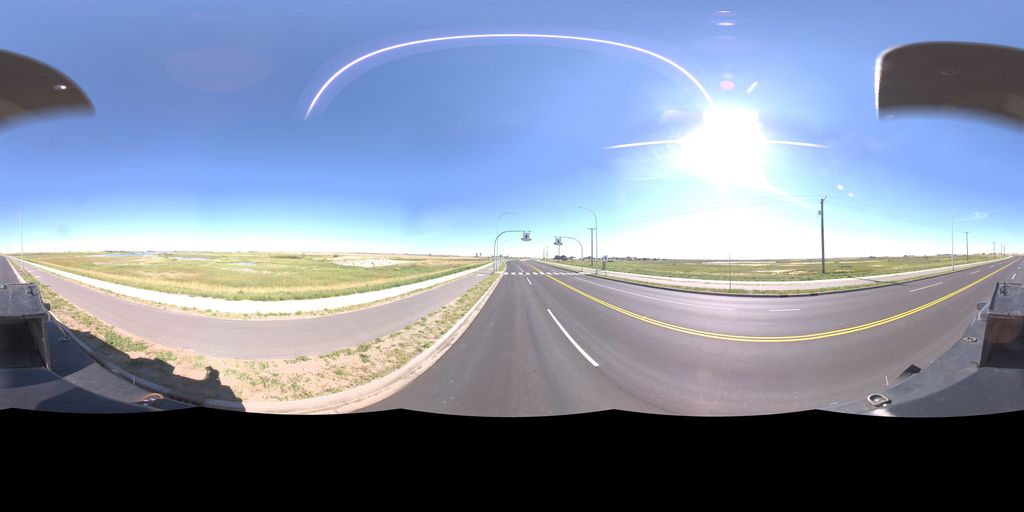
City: saskatoon